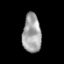
Tissue: prostate
Cell type: Epithelial cells
Senescence score: 0.1659
Nuclear area (px): 706
Mean DAPI intensity: 161.867